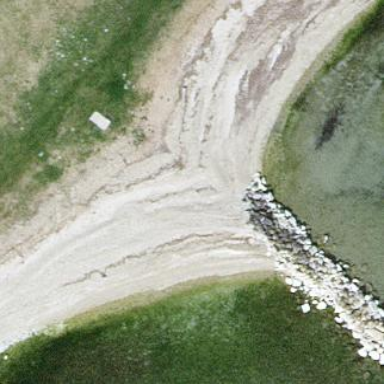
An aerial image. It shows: Sandy beach with natural surface.